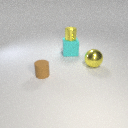
large cyan rubber cube below small yellow metal cylinder